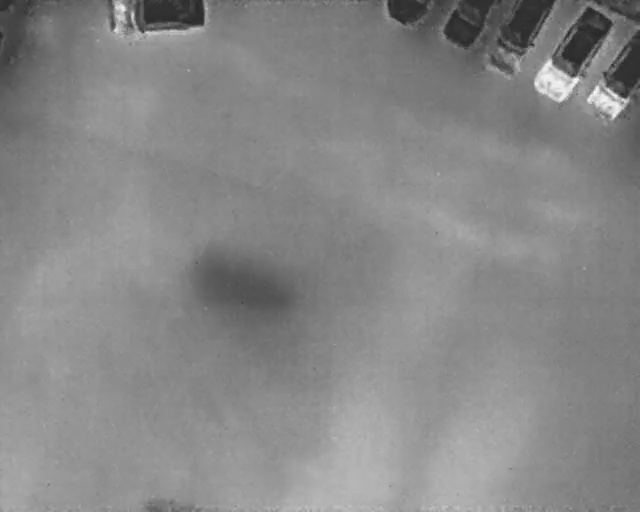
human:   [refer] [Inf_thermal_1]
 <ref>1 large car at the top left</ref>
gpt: <box>[[21, -5, 27, 13, 2]]</box>

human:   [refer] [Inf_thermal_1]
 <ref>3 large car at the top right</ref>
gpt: <box>[[75, 0, 87, 14, 2], [81, 6, 97, 14, 34], [88, 9, 102, 19, 2]]</box>